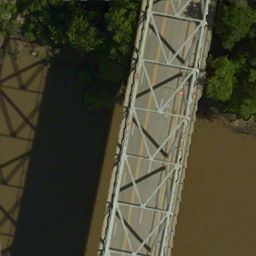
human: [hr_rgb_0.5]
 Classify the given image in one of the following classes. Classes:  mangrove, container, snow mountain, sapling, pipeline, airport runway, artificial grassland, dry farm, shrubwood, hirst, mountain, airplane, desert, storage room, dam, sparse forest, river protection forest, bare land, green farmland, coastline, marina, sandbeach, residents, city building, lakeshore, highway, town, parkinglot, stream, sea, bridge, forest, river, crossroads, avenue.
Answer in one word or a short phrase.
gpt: bridge